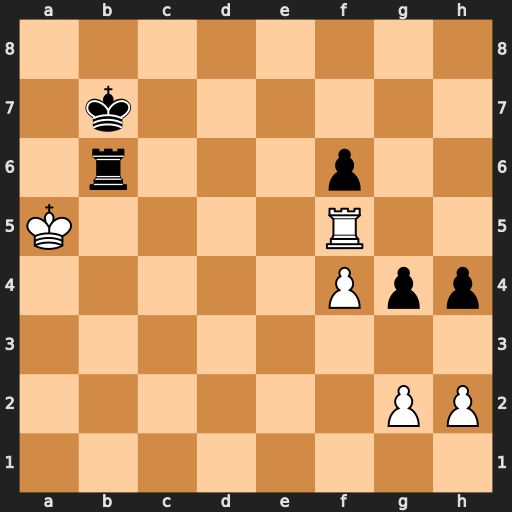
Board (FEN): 8/1k6/1r3p2/K4R2/5Ppp/8/6PP/8
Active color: w
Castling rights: -
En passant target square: -
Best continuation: Rb5 Rxb5+ Kxb5 Kc7 Kc5